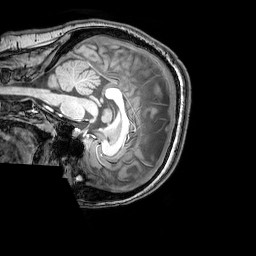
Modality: T1w
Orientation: sagittal
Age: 22
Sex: female
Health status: healthy
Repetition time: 0.081 s
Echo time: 0.037 s